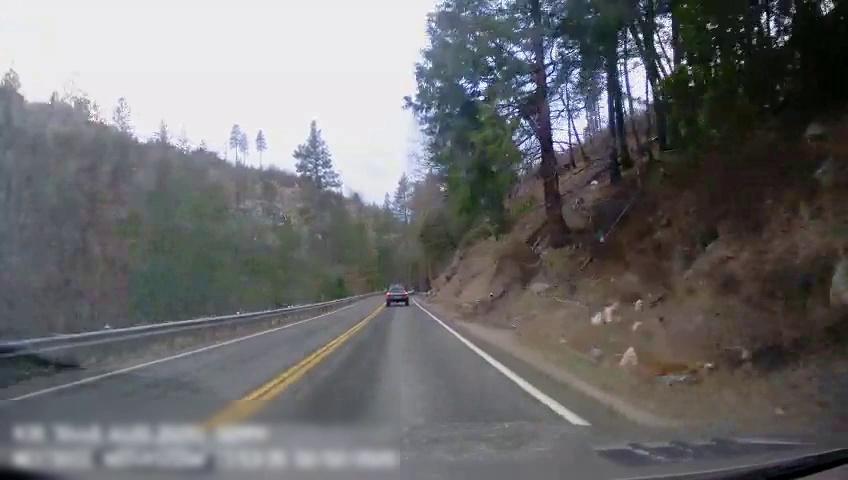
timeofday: Day
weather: Sunny
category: Drivable Space
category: Vehicles | Truck
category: Lanes | Current Lane
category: Lanes | Current Lane
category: Lanes | Alternate Lane